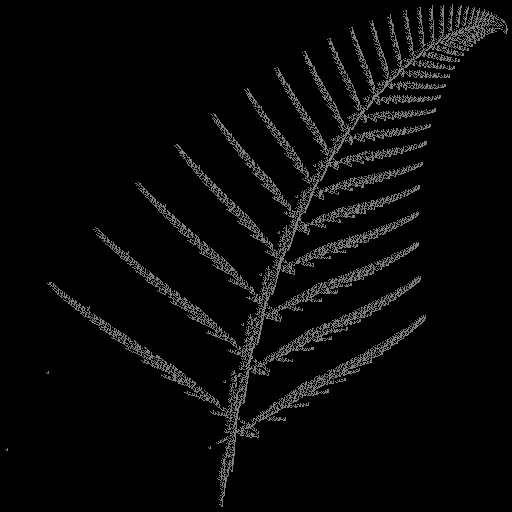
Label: deerfern